Question: '''
tileWidth = 64px
tileHeight = 128px
'''
(the image itself is 128px, though the is 32px tall and 64px wide)

As you can see, I have a staggered grid system; however, I have spent the last two hours trying to think of a system where I can take the mouse coordinates relative to the canvas and figure out what tile was clicked (obviously within a diamond-shaped field).
For example, if I clicked tile '21, 26' -- how would I figure that out in the program?
Any pointers to get working in the right direction would be greatly appreciated. Thanks!
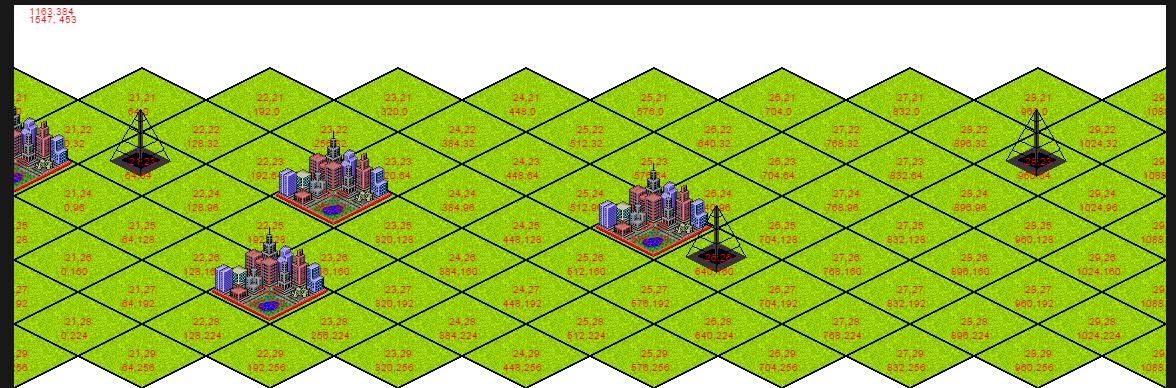
Answer: If you know the center position of the cell, which of course you do since they are rendered, you simply normalize the coordinate against the cell to find out if it is inside:
'''
var dx = Math.abs(x - cellCenterX),
dy = Math.abs(y - cellCenterY);
if (dx / (cellWidth * 0.5) + dy / (cellHeight * 0.5) <= 1) { /* is inside */ };
'''
Here is a full demo:
'''
var cw = 64,
ch = 32,
cells = [],
maxH = 10,
maxV = 5,
toggle = true,
canvas = document.getElementById("canvas"),
ctx = canvas.getContext('2d');
// Using a cell object for convenience here:
function Cell(posX, posY, x, y, w, h) {
this.posX = posX; // some id....
this.posY = posY; // some id....
this.x = x; // cells top position
this.y = y;
this.w = w; // width and height of cell
this.h = h;
this.centerX = x + w * 0.5; // abs. center of cell
this.centerY = y + h * 0.5;
}
// draw this cell:
Cell.prototype.render = function(ctx, color) {
ctx.beginPath();
ctx.moveTo(this.centerX, this.y);
ctx.lineTo(this.x + this.w, this.centerY);
ctx.lineTo(this.centerX, this.y+this.h);
ctx.lineTo(this.x, this.centerY);
ctx.closePath();
ctx.fillStyle = color;
ctx.fill();
ctx.strokeStyle = "#000";
ctx.stroke();
};
// check if x/y is inside this cell
Cell.prototype.isInCell = function(x, y) {
var dx = Math.abs(x - this.centerX),
dy = Math.abs(y - this.centerY);
return (dx / (this.w * 0.5) + dy / (this.h * 0.5) <= 1);
};
// generate cell map
for(var y = 0; y < maxV; y++) {
var dltX = toggle ? 0 : -cw * 0.5,
dltY = -ch * 0.5 * y;
toggle = !toggle;
for(var x = 0; x < maxH; x++) {
var c = new Cell(x, y, x * cw + dltX, y * ch + dltY, cw, ch);
cells.push(c);
c.render(ctx, "#9f0"); // green bg
}
}
// test by clicking in cell
canvas.onclick = function(e) {
var r = canvas.getBoundingClientRect(),
x = e.clientX - r.left,
y = e.clientY - r.top,
i = 0, cell;
for(; cell = cells[i]; i++) {
if (cell.isInCell(x, y)) {
cell.render(ctx, "#f00"); // red bg if inside
out.innerHTML = "Cell pos: (" + cell.posX + "," + cell.posY + ") X: " + cell.x + " Y: " + cell.y;
break;
}
}
};
'''
'''
<canvas id=canvas width=500 height=100></canvas><br>
<output id=out></output>
'''